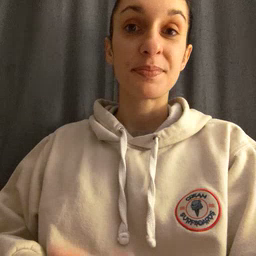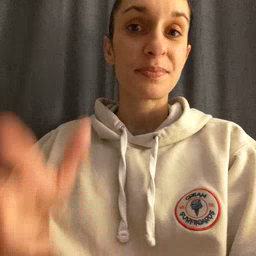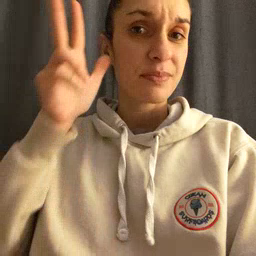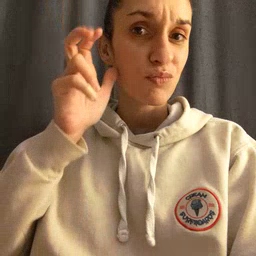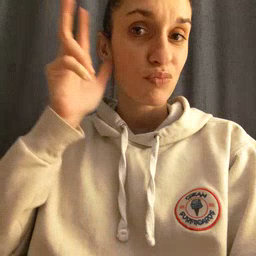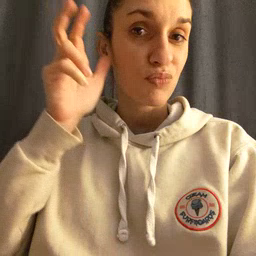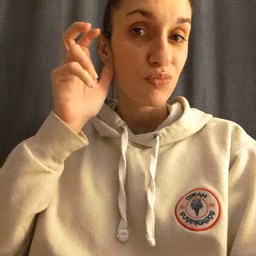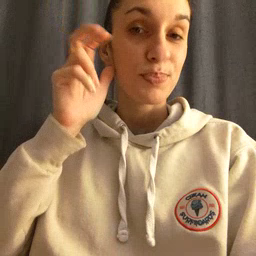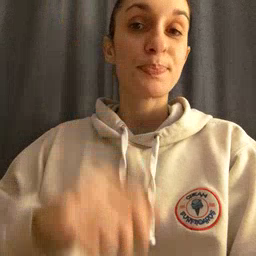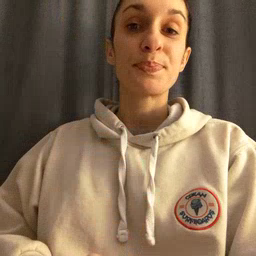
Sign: hear